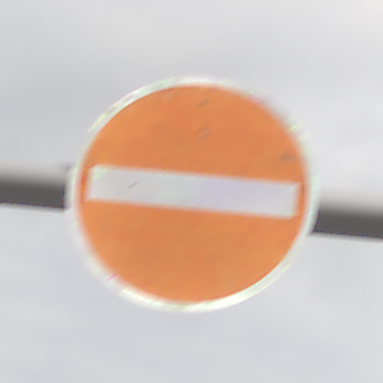
Verkehrszeichen: VerbotDerEinfahrt
Umgebung: Outdoor, Suburban
Tageszeit: MorningAfternoon
Wetter: Overcast
Licht: Natural
Jahreszeit: NotSpecified
Kontrast: LowContrast